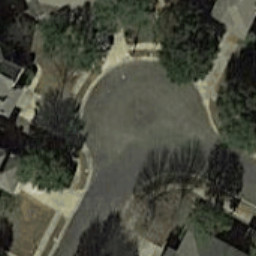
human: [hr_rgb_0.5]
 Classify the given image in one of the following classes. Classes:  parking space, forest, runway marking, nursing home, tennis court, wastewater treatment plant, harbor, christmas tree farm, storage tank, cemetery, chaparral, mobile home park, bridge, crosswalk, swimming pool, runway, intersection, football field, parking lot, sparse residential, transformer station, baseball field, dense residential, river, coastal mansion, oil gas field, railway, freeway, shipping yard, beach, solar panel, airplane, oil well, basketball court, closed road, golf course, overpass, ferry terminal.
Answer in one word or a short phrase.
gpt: closed road